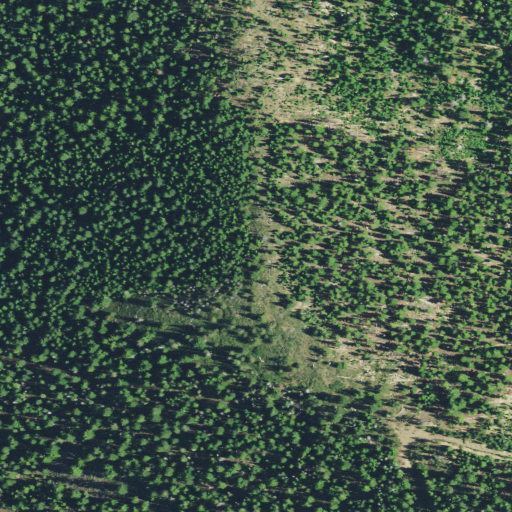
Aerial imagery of mountain in Oregon named Wits End containing only evergreen forest